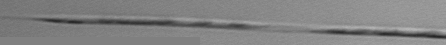
Label: Rhizosolenia